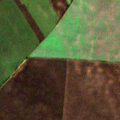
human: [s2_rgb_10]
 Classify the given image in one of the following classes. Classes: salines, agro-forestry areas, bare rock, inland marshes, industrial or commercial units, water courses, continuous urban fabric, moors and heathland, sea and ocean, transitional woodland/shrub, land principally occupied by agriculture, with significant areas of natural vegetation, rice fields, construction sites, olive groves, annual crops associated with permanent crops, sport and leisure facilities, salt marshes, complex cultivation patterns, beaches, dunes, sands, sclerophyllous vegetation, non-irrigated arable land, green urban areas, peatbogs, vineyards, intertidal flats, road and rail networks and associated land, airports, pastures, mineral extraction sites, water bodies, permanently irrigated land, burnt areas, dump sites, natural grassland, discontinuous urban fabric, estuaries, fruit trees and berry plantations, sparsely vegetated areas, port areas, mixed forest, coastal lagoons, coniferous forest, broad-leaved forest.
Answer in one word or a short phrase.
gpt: non-irrigated arable land